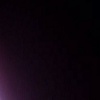
Label: space